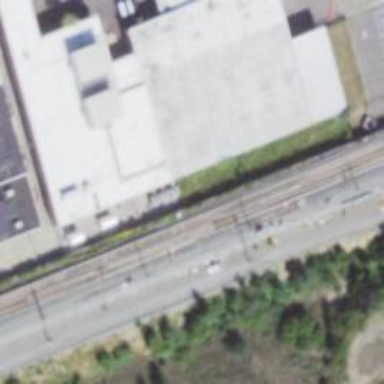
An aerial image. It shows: Electrified rail railway.